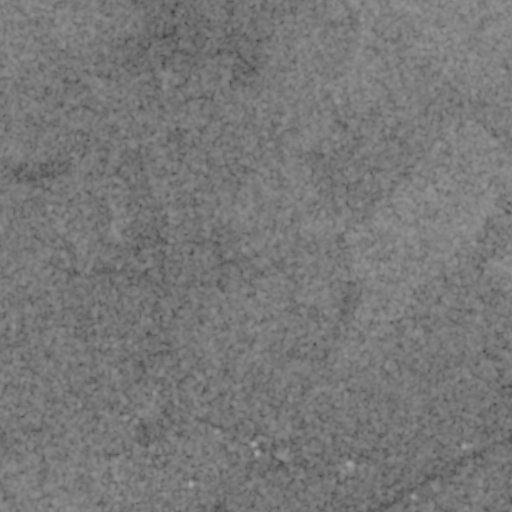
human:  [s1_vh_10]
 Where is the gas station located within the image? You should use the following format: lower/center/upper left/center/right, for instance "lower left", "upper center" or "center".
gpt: The gas station is located in the lower right of the image.
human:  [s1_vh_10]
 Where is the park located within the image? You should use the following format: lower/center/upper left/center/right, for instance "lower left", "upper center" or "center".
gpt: The park is located in the lower left of the image.
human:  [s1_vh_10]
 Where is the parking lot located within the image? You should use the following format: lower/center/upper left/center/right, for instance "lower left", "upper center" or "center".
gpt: There is no parking lot in the image.

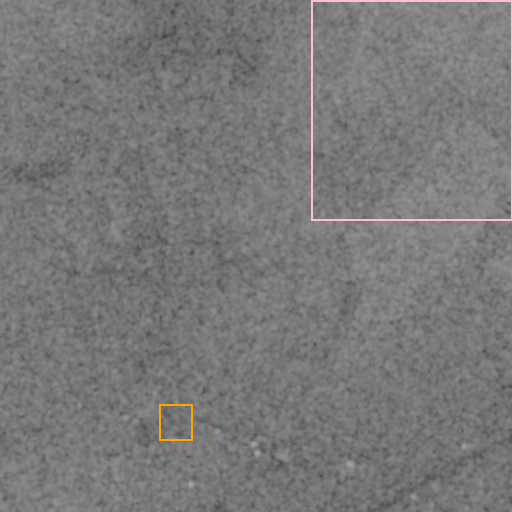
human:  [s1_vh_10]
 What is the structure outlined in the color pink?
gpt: The structure outlined in pink is a crop field.
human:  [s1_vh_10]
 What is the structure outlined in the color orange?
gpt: The structure outlined in orange is a park.
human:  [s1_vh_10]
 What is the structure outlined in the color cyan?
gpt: There is no cyan outline.